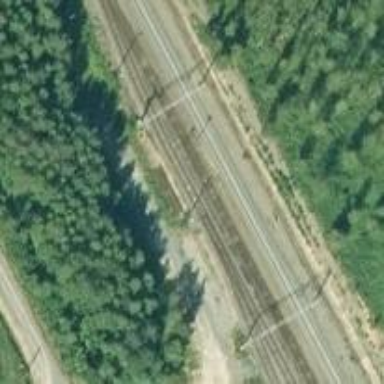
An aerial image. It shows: Electrified rail siding with contact line.